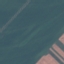
Label: AnnualCrop